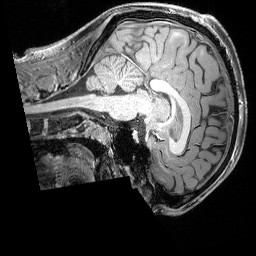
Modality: T1w
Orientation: sagittal
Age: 27
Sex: female
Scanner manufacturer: siemens
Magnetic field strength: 3 T
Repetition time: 2.3 s
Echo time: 0.00324 s